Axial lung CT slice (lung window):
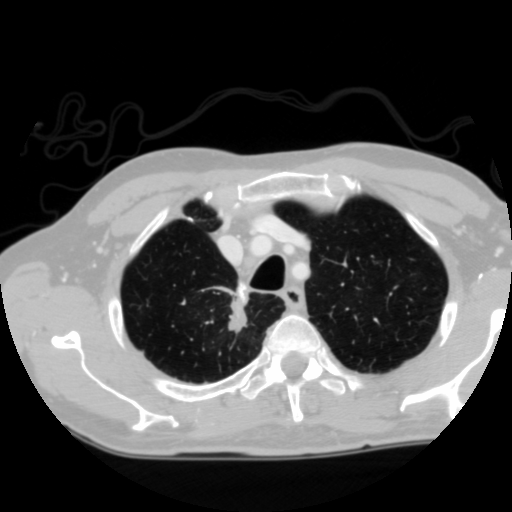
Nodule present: no